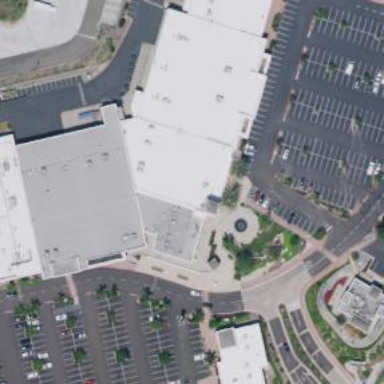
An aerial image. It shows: Commercial building.